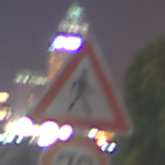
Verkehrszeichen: FussgaengerLinks
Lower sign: Geschwindigkeit70
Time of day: Night
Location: Outdoor (Urban)
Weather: PartlyCloudy
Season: NotSpecified
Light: Natural